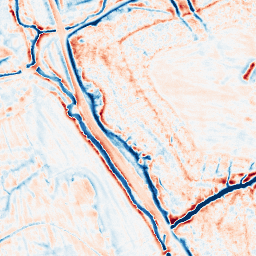
Category: edge_preserving
Decomposition family: bilateral
Decomposition parameters: d: 15
sigma_color: 25
sigma_space: 50
Upsampling method: bspline
Upsampling parameters: scale: 8
Upsampling scale: 8